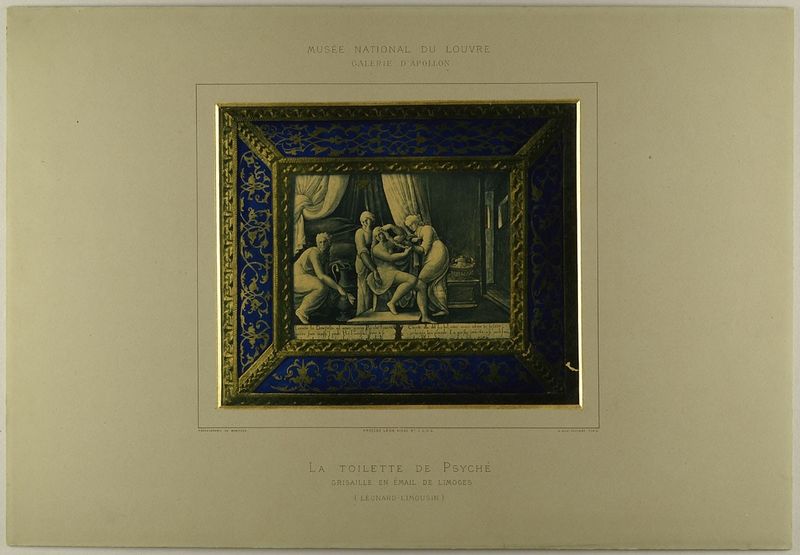
Künstler: Léon Vidal
Standort: Hamburg
Institution: Museum für Kunst und Gewerbe Hamburg
Schlagwörter: papier, foto, fotografie, photographie, photo, kunstgewerbe, kunsthandwerk, verfahren, lichtbild, objektstudie, kunstwerke, sachfotografie, industriedesign, bildwerke, angewandte und bildende kunst, hessische systematik, objektstudien, sachphotographie, reproduktionsfotografie, kunstreproduktion, reproduktionsphotographie, fotochromdruck, orell, füßli, photochromdruck, photochrom